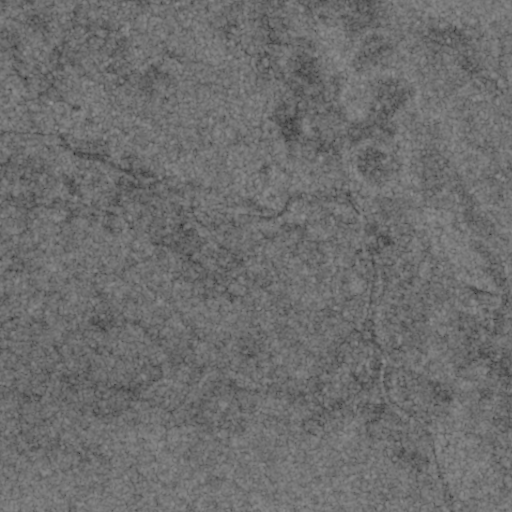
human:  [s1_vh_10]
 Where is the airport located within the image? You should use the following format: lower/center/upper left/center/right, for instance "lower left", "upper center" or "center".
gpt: The airport is located in the center left of the image.
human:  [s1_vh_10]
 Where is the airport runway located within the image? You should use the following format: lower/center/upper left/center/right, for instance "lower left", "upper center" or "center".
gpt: The airport runway is located in the center left of the image.
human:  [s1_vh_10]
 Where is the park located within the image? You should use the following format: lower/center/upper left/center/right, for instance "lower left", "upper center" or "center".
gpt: The park is located in the upper left of the image.
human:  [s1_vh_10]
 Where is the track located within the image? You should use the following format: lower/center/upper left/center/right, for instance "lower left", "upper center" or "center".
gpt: The track is located in the upper left of the image.
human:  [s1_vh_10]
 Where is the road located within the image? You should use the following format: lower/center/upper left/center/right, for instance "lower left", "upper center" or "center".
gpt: There is no road in the image.

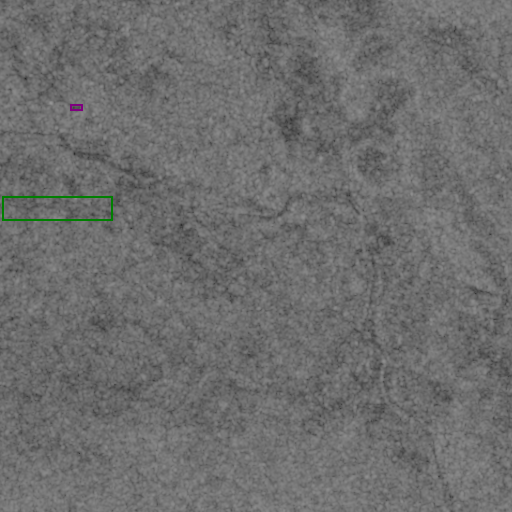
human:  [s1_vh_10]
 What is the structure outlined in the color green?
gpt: The structure outlined in green is an airport.
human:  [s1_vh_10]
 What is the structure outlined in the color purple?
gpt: The structure outlined in purple is a park.
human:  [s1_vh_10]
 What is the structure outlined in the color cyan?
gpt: There is no cyan outline.